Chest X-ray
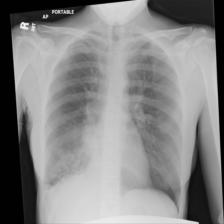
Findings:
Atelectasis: positive
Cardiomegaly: negative
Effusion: negative
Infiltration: positive
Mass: negative
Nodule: negative
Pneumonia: negative
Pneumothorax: negative
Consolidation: negative
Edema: negative
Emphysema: negative
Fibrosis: negative
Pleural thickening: negative
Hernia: negative